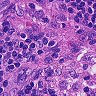
Metastatic tissue present: no